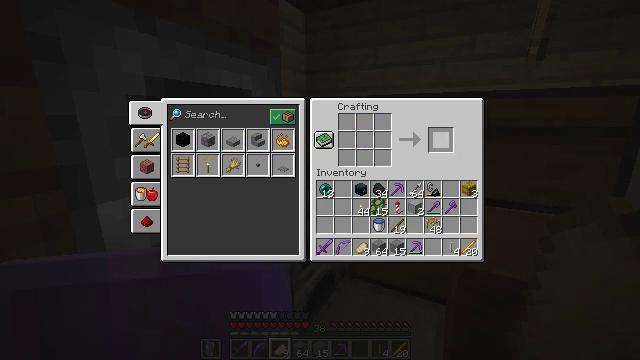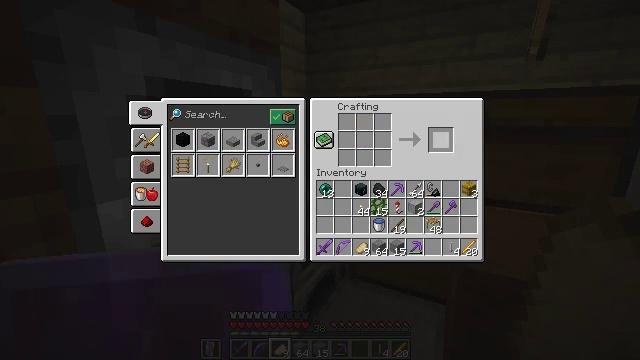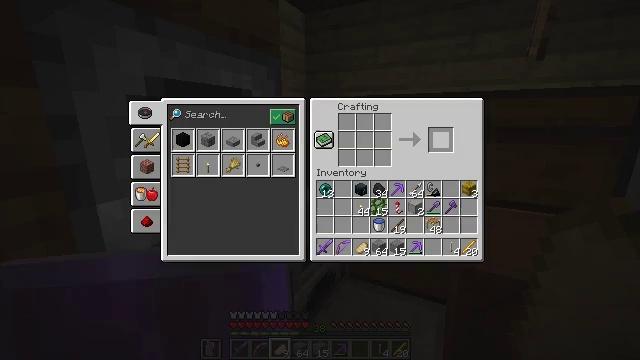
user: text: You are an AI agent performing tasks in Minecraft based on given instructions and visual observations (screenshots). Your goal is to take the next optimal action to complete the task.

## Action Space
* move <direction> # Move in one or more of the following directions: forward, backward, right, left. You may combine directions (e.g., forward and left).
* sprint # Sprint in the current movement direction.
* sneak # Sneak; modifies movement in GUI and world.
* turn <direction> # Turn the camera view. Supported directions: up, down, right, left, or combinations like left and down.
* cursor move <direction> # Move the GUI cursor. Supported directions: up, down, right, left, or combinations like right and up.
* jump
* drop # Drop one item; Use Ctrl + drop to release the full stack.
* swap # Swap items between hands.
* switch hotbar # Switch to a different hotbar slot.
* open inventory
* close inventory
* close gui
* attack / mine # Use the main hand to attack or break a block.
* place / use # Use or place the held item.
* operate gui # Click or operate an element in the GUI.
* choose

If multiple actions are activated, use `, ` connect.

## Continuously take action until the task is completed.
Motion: motion action
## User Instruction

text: craft item end rod
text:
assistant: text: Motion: sneak, attack / mine
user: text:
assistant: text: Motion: sneak
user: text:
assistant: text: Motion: no_op